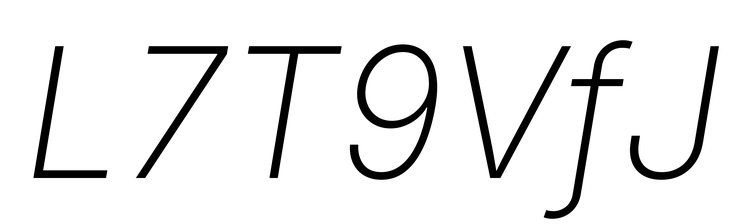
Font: Inter-Italic_ExtraLight_Italic